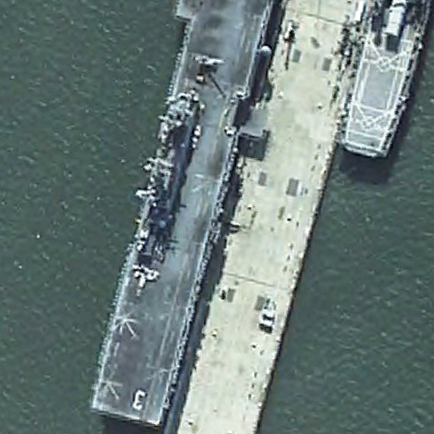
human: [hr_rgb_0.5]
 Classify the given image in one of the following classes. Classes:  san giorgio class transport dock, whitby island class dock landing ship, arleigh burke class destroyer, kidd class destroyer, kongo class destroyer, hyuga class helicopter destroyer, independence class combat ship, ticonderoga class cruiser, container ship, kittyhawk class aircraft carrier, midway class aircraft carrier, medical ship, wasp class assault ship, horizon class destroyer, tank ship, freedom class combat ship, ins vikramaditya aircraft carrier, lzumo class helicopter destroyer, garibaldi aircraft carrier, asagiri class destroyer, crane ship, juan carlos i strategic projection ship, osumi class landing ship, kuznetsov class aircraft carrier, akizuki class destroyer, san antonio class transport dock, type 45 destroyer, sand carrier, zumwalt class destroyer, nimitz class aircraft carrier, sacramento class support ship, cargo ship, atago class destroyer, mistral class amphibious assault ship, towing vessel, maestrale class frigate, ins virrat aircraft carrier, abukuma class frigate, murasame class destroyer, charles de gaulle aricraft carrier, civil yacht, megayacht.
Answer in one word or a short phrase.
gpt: Wasp class assault ship